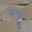
Label: 7